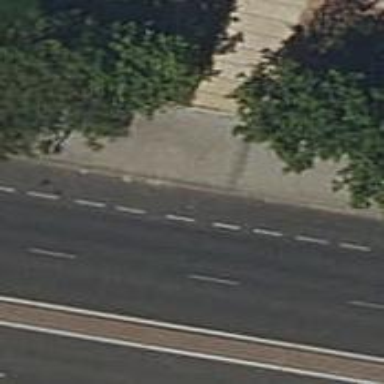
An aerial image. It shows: Footway made of paving stones.